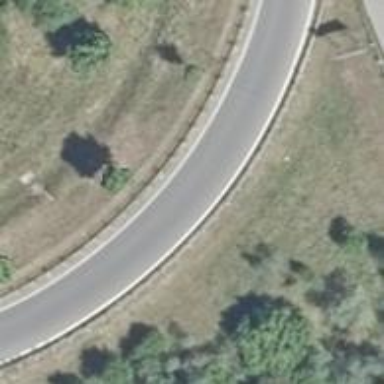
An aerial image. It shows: Motorway trunk link.